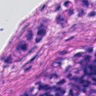
Metastatic tissue present: yes